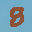
Label: 8